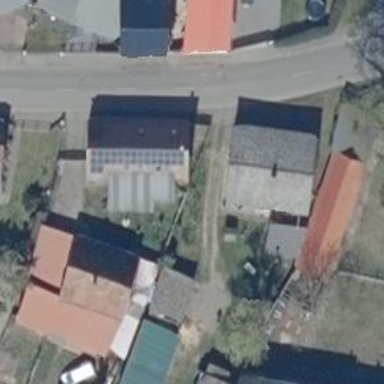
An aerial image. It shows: Solar photovoltaic panel generator producing electricity in small installation.